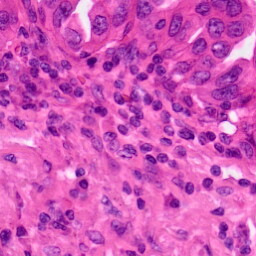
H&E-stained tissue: Lung